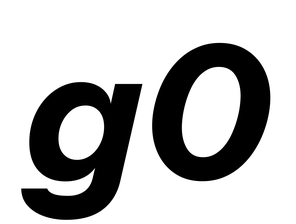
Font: InstrumentSans-Italic_Bold_Italic